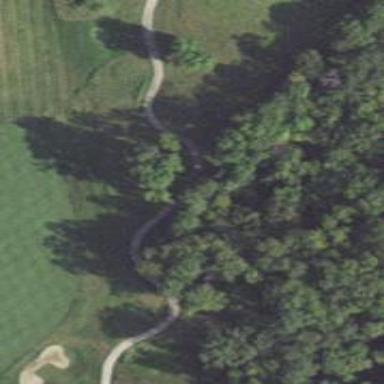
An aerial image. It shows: Path for both roads and golfers.